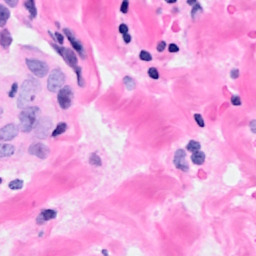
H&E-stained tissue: Breast